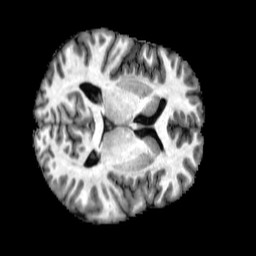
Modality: T1w
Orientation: axial
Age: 25
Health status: healthy
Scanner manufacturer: philips
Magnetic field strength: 3 T
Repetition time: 0.007803 s
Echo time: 0.003591 s